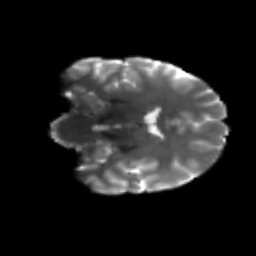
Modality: T2w
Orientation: coronal
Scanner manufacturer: siemens
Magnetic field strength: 3 T
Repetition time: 4.16 s
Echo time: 0.0806 s